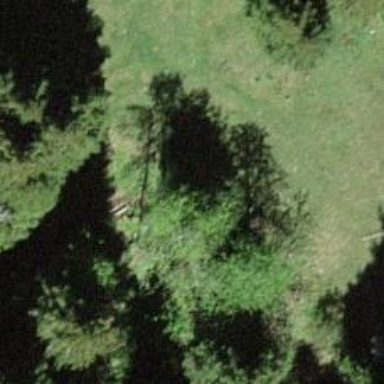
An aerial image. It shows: Needle-leaved tree in its natural environment.